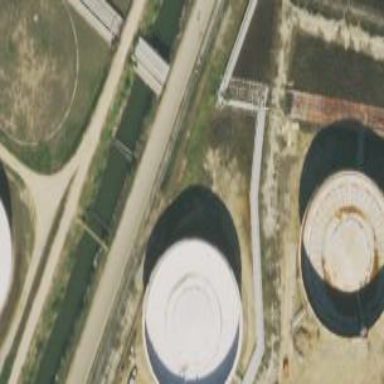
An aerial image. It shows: Storage tank which is man-made and housed in building.